Interaction volume radius: 10 \u00c5
Interaction volume height: 40 \u00c5
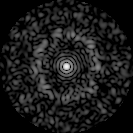
Disorder parameter: 0.8195